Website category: sports
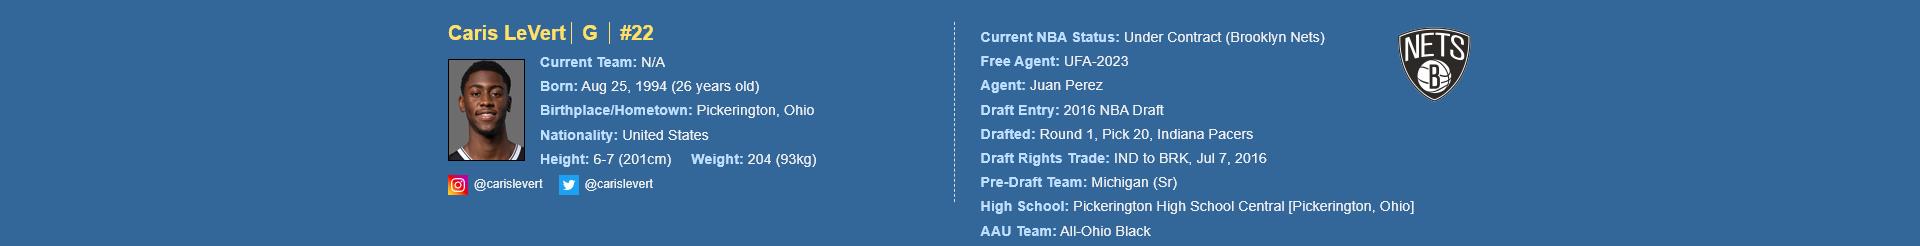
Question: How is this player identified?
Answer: Caris LeVert

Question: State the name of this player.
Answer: Caris LeVert

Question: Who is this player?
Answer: Caris LeVert

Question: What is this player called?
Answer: Caris LeVert

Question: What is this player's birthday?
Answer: Aug 25, 1994

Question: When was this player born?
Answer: Aug 25, 1994

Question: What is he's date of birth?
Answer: Aug 25, 1994

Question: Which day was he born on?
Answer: Aug 25, 1994

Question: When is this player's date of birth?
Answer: Aug 25, 1994

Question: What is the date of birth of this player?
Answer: Aug 25, 1994

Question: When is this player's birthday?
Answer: Aug 25, 1994

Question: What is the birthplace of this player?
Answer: Pickerington, Ohio

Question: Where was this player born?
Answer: Pickerington, Ohio

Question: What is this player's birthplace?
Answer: Pickerington, Ohio

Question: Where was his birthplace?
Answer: Pickerington, Ohio

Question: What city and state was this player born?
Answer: Pickerington, Ohio

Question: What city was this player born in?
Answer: Pickerington, Ohio

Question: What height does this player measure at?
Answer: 6-7 (201cm)

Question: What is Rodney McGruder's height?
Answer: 6-7 (201cm)

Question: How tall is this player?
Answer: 6-7 (201cm)

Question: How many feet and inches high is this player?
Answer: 6-7 (201cm)

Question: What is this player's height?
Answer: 6-7 (201cm)

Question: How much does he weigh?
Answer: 204 (93kg)

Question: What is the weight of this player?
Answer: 204 (93kg)

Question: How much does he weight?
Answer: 204 (93kg)

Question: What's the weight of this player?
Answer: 204 (93kg)

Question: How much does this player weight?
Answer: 204 (93kg)

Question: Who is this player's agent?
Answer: Juan Perez

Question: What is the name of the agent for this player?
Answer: Juan Perez

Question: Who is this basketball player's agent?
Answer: Juan Perez

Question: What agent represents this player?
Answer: Juan Perez

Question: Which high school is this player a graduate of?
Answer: Pickerington High School Central

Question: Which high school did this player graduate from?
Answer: Pickerington High School Central

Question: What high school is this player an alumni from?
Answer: Pickerington High School Central

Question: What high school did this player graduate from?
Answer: Pickerington High School Central

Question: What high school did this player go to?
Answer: Pickerington High School Central

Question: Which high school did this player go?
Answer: Pickerington High School Central